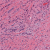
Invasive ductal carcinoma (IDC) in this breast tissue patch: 1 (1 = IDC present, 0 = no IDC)